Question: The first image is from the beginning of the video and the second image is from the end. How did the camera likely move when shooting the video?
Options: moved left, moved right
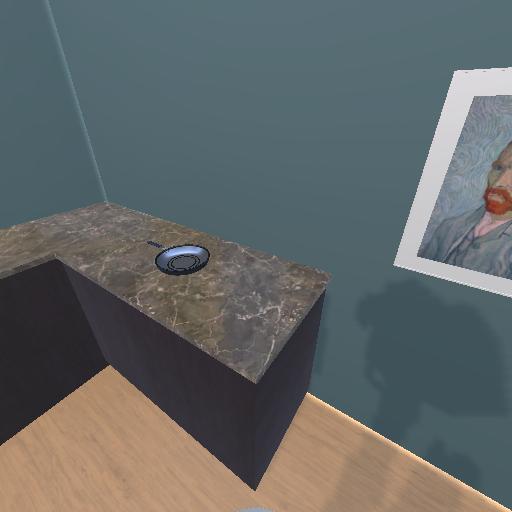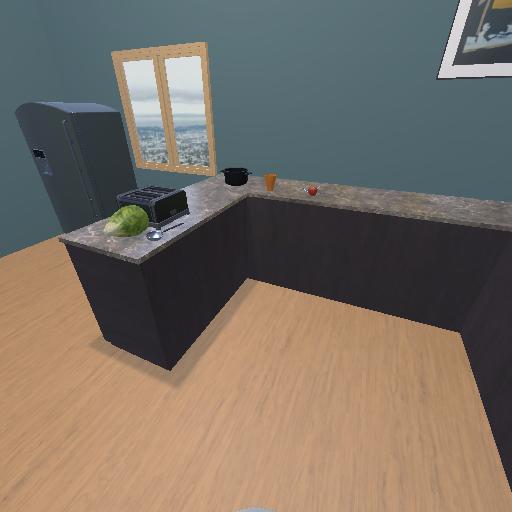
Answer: moved left